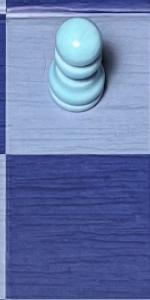
Label: Empty